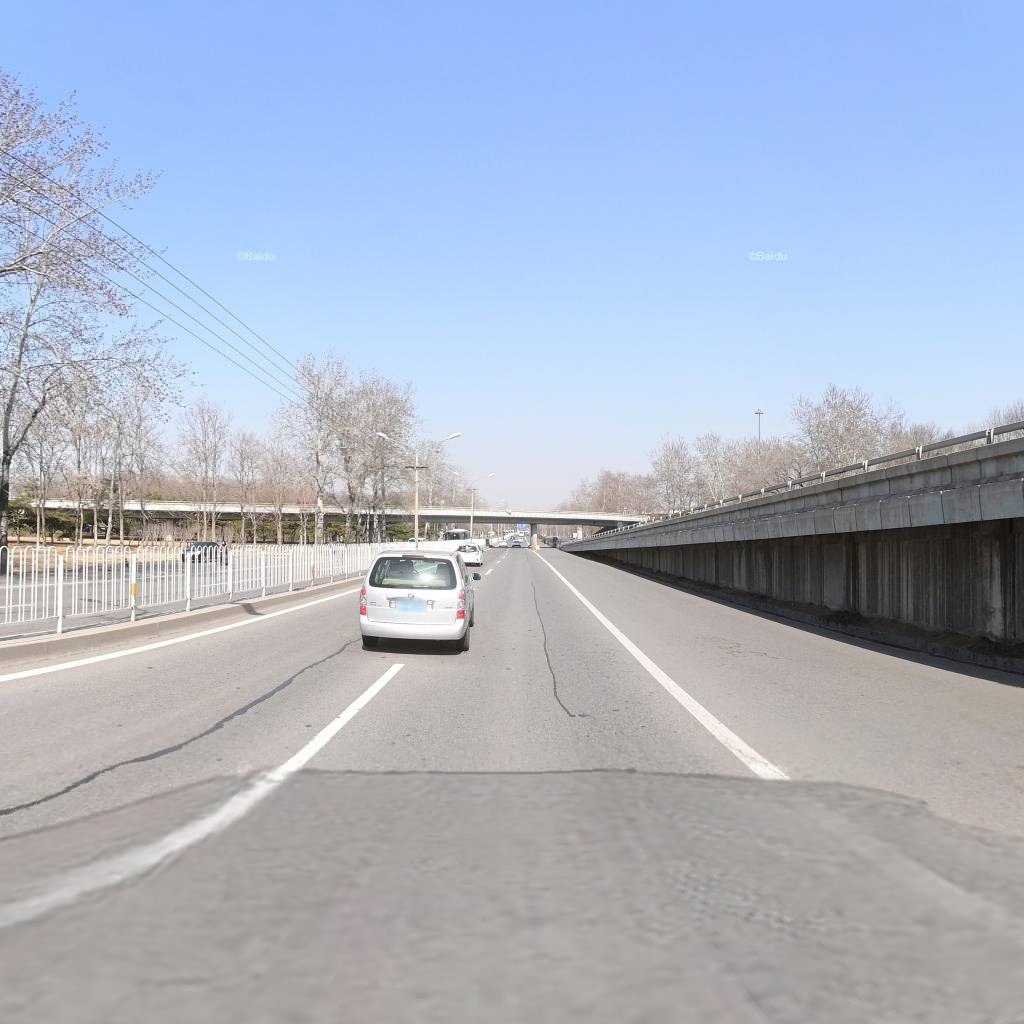
Region: Chaoyang
Road damage annotations: longitudinal patch, longitudinal patch